Question: I just had a random issue where this query below started running astray. Not sure if this is a fluke since I use this query to create a report and have used it at least a few times a day for the past year. This morning I got a call from my SQL DBA telling me that the query has been running since Thursday morning. The query itself typically takes 15 - 30 seconds to run.
<URL>

'''
SELECT
AllAlerts.AlertID as AlertID,
Queues.QueueID as QueueID,
Queues.QueueName as QueueName,
AllAlerts.ConnectorID as ConnectorID,
cast( ISNULL(STUFF ( (
select cast(',' as varchar(max)) + Services.Label
from (
SELECT distinct Services.Label
from [ISG_SOI ].[dbo].[SecureServiceCI] as Services
inner join [ISG_SOI ].[dbo].[CIRelationship] as Relationship
on Relationship.BNodeCIID = AllAlerts.CIID
where Services.CIID = Relationship.ServiceCIID
) as Services
for xml path ('')
), 1, 1, ''), '') as CHAR(1000)) as OwnedServices,
SUBSTRING(AllAlerts.DeviceID,
ISNULL(2 + LEN(AllAlerts.DeviceID) - NULLIF(CHARINDEX(',', REVERSE(AllAlerts.DeviceID)), 0), 0),
CASE CHARINDEX(':', AllAlerts.DeviceID) WHEN 0 THEN LEN(AllAlerts.DeviceID) + 1 ELSE CHARINDEX(':', AllAlerts.DeviceID) END -
ISNULL(2 + LEN(AllAlerts.DeviceID) - NULLIF(CHARINDEX(',', REVERSE(AllAlerts.DeviceID)), 0), 0)
) AS CIName,
AllAlerts.DeviceID as DeviceID,
AllAlerts.SituationMessage as Summary,
AllAlerts.AlertDetail as Detail,
AllAlerts.Acknowledged as Acknowledged,
AllAlerts.UserAttribute5 as Occurrences,
"AcknowledgedBy" =
CASE
WHEN AllAlerts.Acknowledged = '1' THEN ISNULL(History.CreatedBy, '')
WHEN AllAlerts.Acknowledged = '0' THEN ' '
END,
AllAlerts.AssignedTo as AssignedTo,
DATEADD(HOUR, DATEDIFF (HH, GETUTCDATE(), GETDATE()), AllAlerts.ReportedTime) as CreatedTime,
DATEADD(HOUR,DATEDIFF (HH, GETUTCDATE(), GETDATE()), AllAlerts.ClearedTime) as ClearedTime,
"Severity" =
CASE
WHEN AllAlerts.Severity = '4' THEN 'Down'
WHEN AllAlerts.Severity = '3' THEN 'Critical'
WHEN AllAlerts.Severity = '2' THEN 'Major'
WHEN AllAlerts.Severity = '1' THEN 'Minor'
END,
AllAlerts.SvcDeskTicket as TicketID,
ISNULL(STUFF ( (
select cast('# ' as varchar(max)) + Notes.AnnotationText + '[' + Notes.CreatedBy + ', ' + cast(Notes.CreatedTime as varchar(max)) + ']'
from [ISG_SOI ].[dbo].[AlertAnnotation] as Notes
where Notes.AlertID = AllAlerts.AlertID
for xml path('')
), 1, 1, ''), '') as Notes
from
[ISG_SOI ].[dbo].[Alerts] as AllAlerts
inner join [ISG_SOI ].[dbo].[AlertQueueAssignments] as QA
on QA.[AlertID] = AllAlerts.[AlertID]
inner join [ISG_SOI ].[dbo].[AlertQueues] AS Queues
on Queues.[QueueID] = QA.[QueueID]
left join
(
select History.AlertID, max(History.CreatedBy) as CreatedBy
from [ISG_SOI ].[dbo].[AlertHistory] as History
where History.ColumnName = '73549'
and History.Currentvalue = 'true'
group by History.AlertID
) as History
on History.AlertID = AllAlerts.AlertID
'''
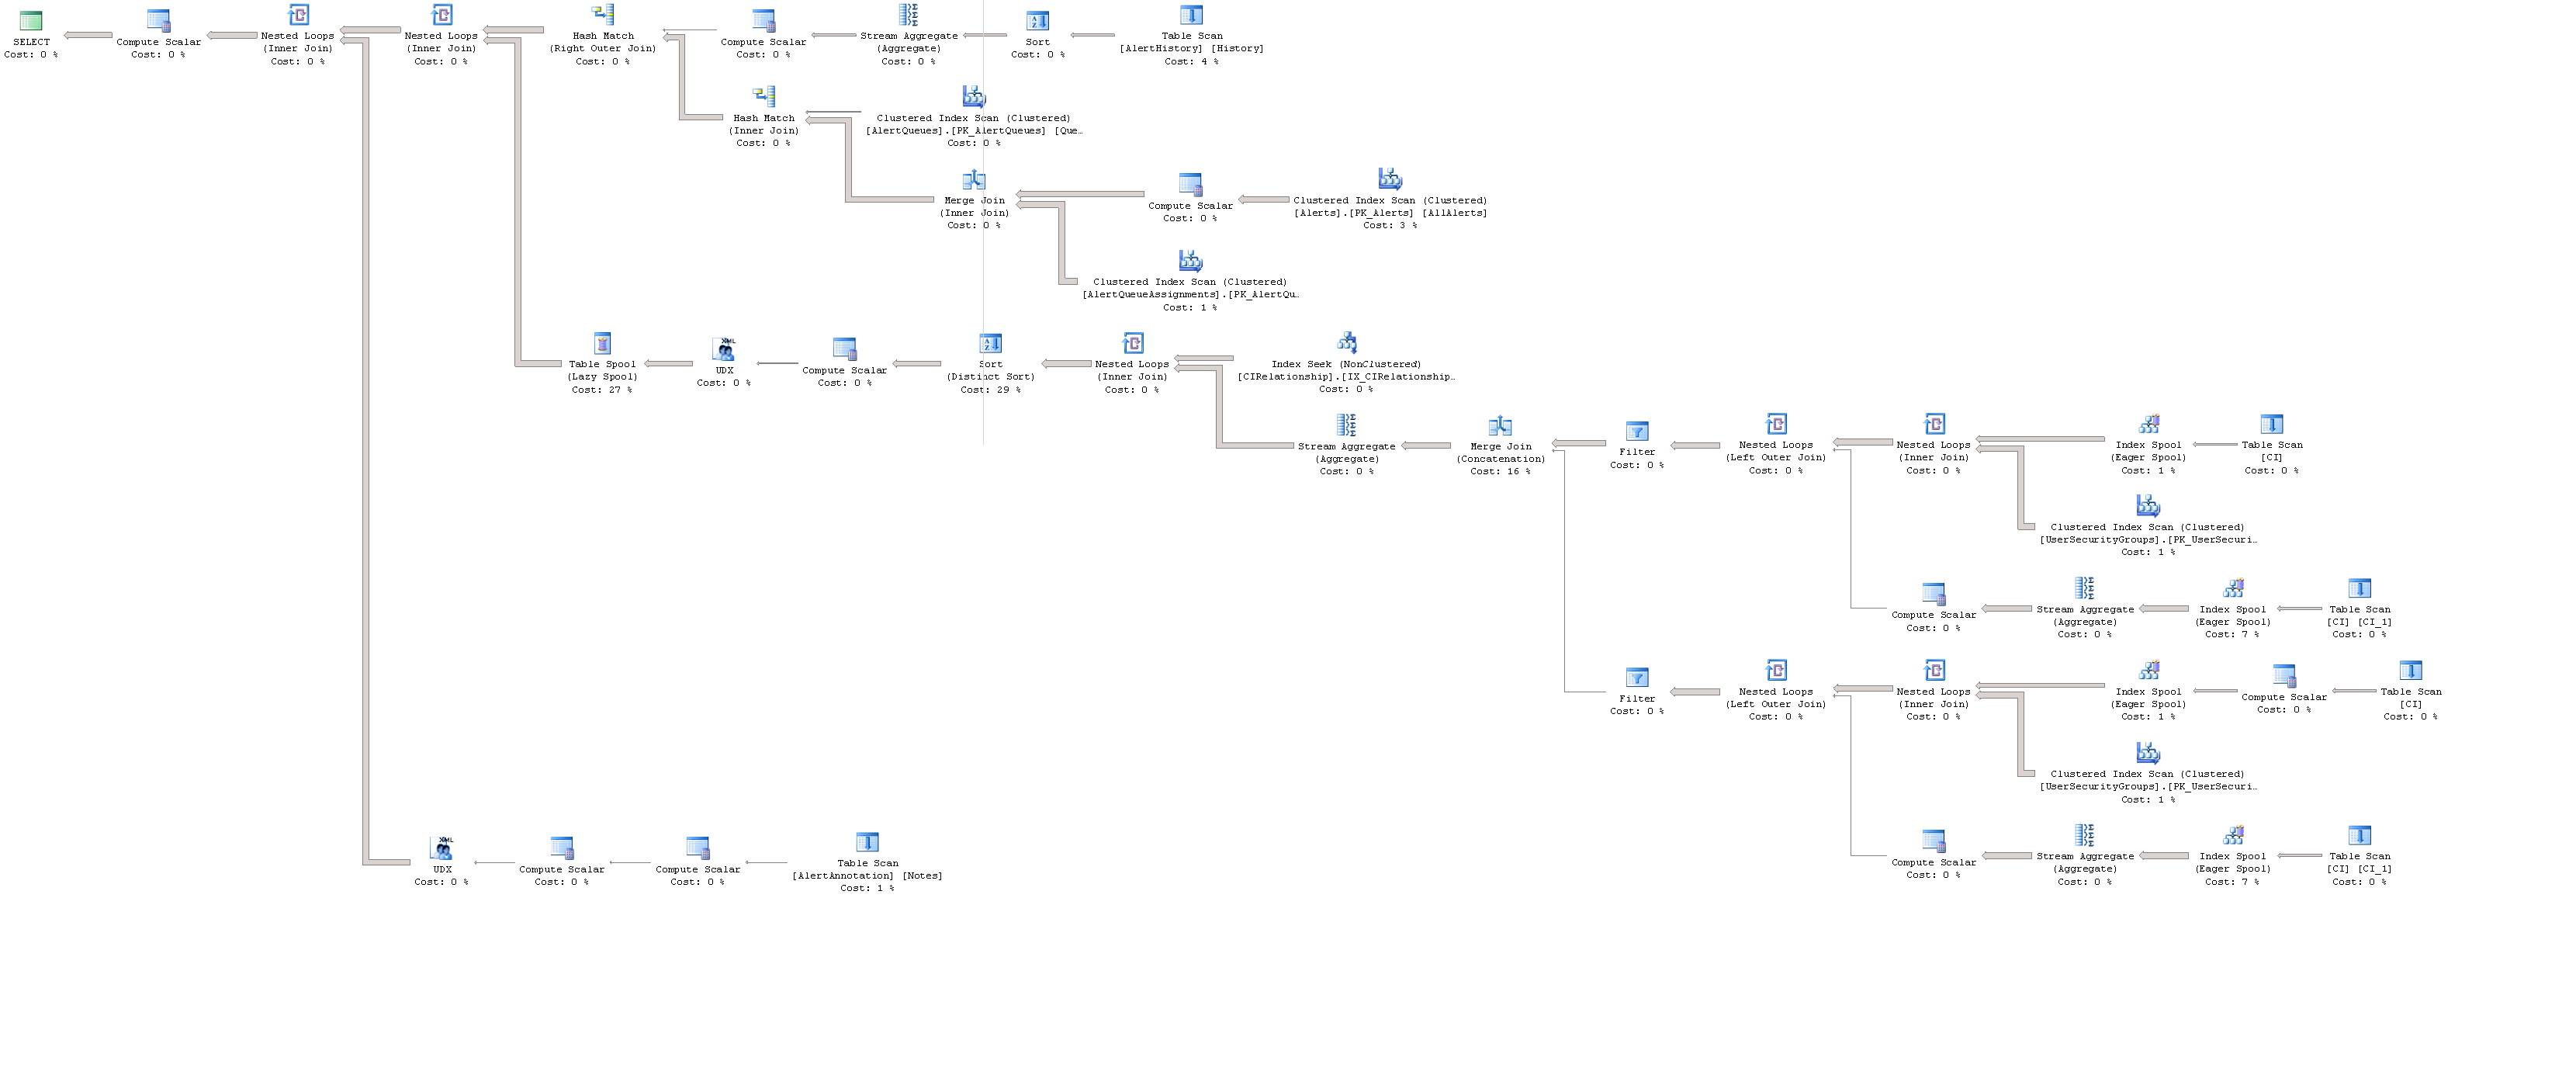
Answer: '''
--try this, variant using temp tables
--remove calculation from subquery to temp table
--------------------------------------------------------------------------------
IF OBJECT_ID('tempdb..#History') IS NOT NULL
DROP TABLE #History
SELECT History.AlertID ,
MAX(History.CreatedBy) AS CreatedBy
INTO #History
FROM [ISG_SOI ].[dbo].[AlertHistory] AS History
INNER JOIN [ISG_SOI ].[dbo].[Alerts] AS AllAlerts
ON History.AlertID = AllAlerts.AlertID
WHERE History.ColumnName = '73549'
AND History.Currentvalue = 'true'
GROUP BY History.AlertID
-------------------------------------------------------------------------------------
--XML agregation also is too expensive, reduce time thro removing not required data--
-------------------------------------------------------------------------------------
--1.
IF OBJECT_ID('tempdb..#Services') IS NOT NULL
DROP TABLE #Services
SELECT DISTINCT
Relationship.BNodeCIID ,
[Services].Label
INTO #Services
FROM [ISG_SOI ].[dbo].[SecureServiceCI] AS [Services]
INNER JOIN [ISG_SOI ].[dbo].[CIRelationship] AS Relationship
ON [Services].CIID = Relationship.ServiceCIID
INNER JOIN [ISG_SOI ].[dbo].[Alerts] AS AllAlerts
ON Relationship.BNodeCIID = AllAlerts.CIID
--2.
IF OBJECT_ID('tempdb..#Notes') IS NOT NULL
DROP TABLE #Notes
SELECT Notes.AlertID ,
Notes.AnnotationText ,
Notes.CreatedBy ,
Notes.CreatedTime
INTO #Notes
FROM [ISG_SOI ].[dbo].[AlertAnnotation] AS Notes
INNER JOIN [ISG_SOI ].[dbo].[Alerts] AS AllAlerts
ON Notes.AlertID = AllAlerts.AlertID
--------------------------------------------------------------------------------
SELECT AllAlerts.AlertID AS AlertID ,
Queues.QueueID AS QueueID ,
Queues.QueueName AS QueueName ,
AllAlerts.ConnectorID AS ConnectorID ,
CAST(ISNULL(STUFF(( SELECT CAST(',' AS VARCHAR(MAX))
+ [Services].Label
FROM #Services AS [Services]
WHERE [Services].BNodeCIID = AllAlerts.CIID
FOR
XML PATH('')
), 1, 1, ''), '') AS CHAR(1000)) AS OwnedServices ,
SUBSTRING(AllAlerts.DeviceID,
ISNULL(2 + LEN(AllAlerts.DeviceID)
- NULLIF(CHARINDEX(',',
REVERSE(AllAlerts.DeviceID)),
0), 0),
CASE CHARINDEX(':', AllAlerts.DeviceID)
WHEN 0 THEN LEN(AllAlerts.DeviceID) + 1
ELSE CHARINDEX(':', AllAlerts.DeviceID)
END - ISNULL(2 + LEN(AllAlerts.DeviceID)
- NULLIF(CHARINDEX(',',
REVERSE(AllAlerts.DeviceID)),
0), 0)) AS CIName ,
AllAlerts.DeviceID AS DeviceID ,
AllAlerts.SituationMessage AS Summary ,
AllAlerts.AlertDetail AS Detail ,
AllAlerts.Acknowledged AS Acknowledged ,
AllAlerts.UserAttribute5 AS Occurrences ,
"AcknowledgedBy" = CASE WHEN AllAlerts.Acknowledged = '1'
THEN ISNULL(History.CreatedBy,
'')
WHEN AllAlerts.Acknowledged = '0'
THEN ' '
END ,
AllAlerts.AssignedTo AS AssignedTo ,
DATEADD(HOUR, DATEDIFF(HH, GETUTCDATE(), GETDATE()),
AllAlerts.ReportedTime) AS CreatedTime ,
DATEADD(HOUR, DATEDIFF(HH, GETUTCDATE(), GETDATE()),
AllAlerts.ClearedTime) AS ClearedTime ,
"Severity" = CASE WHEN AllAlerts.Severity = '4'
THEN 'Down'
WHEN AllAlerts.Severity = '3'
THEN 'Critical'
WHEN AllAlerts.Severity = '2'
THEN 'Major'
WHEN AllAlerts.Severity = '1'
THEN 'Minor'
END ,
AllAlerts.SvcDeskTicket AS TicketID ,
ISNULL(STUFF(( SELECT CAST('# ' AS VARCHAR(MAX))
+ Notes.AnnotationText + '['
+ Notes.CreatedBy + ', '
+ CAST(Notes.CreatedTime AS VARCHAR(MAX))
+ ']'
FROM #Notes AS Notes
WHERE Notes.AlertID = AllAlerts.AlertID
FOR
XML PATH('')
), 1, 1, ''), '') AS Notes
FROM [ISG_SOI ].[dbo].[Alerts] AS AllAlerts
INNER JOIN [ISG_SOI ].[dbo].[AlertQueueAssignments]
AS QA
ON QA.[AlertID] = AllAlerts.[AlertID]
INNER JOIN [ISG_SOI ].[dbo].[AlertQueues] AS Queues
ON Queues.[QueueID] = QA.[QueueID]
LEFT JOIN #History AS History
ON History.AlertID = AllAlerts.AlertID
'''